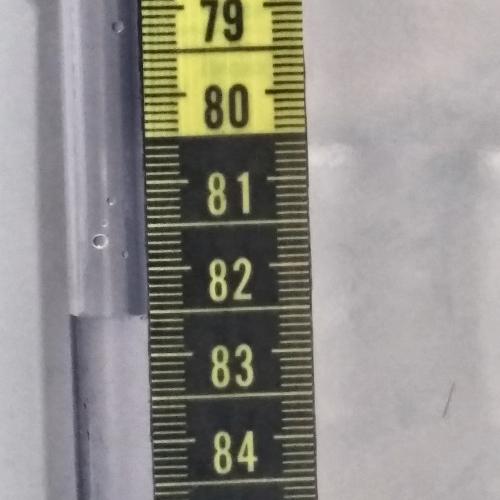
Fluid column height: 82.5 cm